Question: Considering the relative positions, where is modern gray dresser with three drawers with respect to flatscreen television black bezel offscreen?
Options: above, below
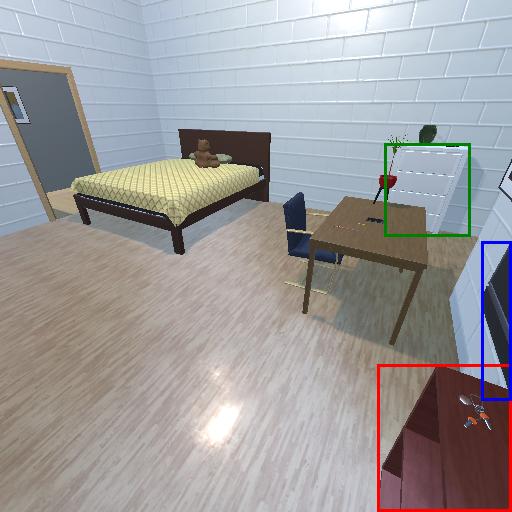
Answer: above